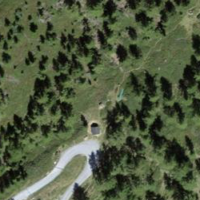
EUNIS habitat code: 26
Species observed at this site:
Arcyptera fusca
Chamaenerion angustifolium
Cyaniris semiargus